Field crop: tomato
Growth stage: 2
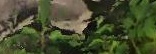
Species: tomato